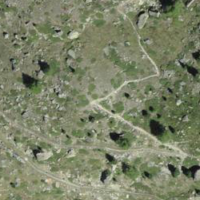
EUNIS habitat code: 26
Species observed at this site:
Emberiza cia